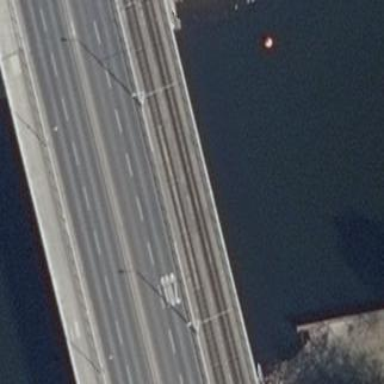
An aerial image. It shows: Man-made bridge.